Interaction volume radius: 10 \u00c5
Interaction volume height: 25 \u00c5
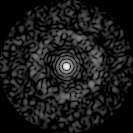
Disorder parameter: 0.8214